Aerial crown-view tile of a tropical tree (Barro Colorado Island, Panama), acquired 20250124:
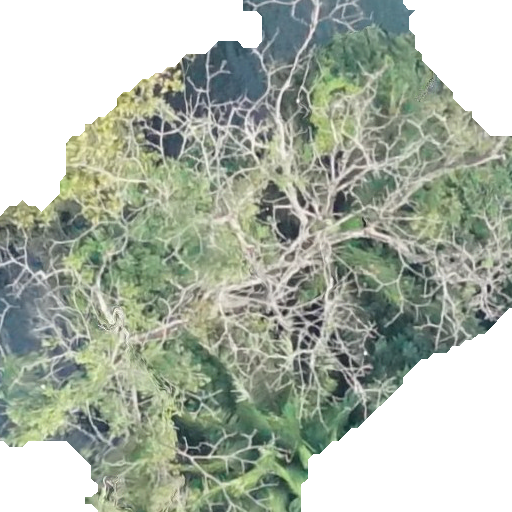
Species: Ceiba pentandra
GBIF accepted scientific name: Ceiba pentandra
Crown area: 323.453 m²